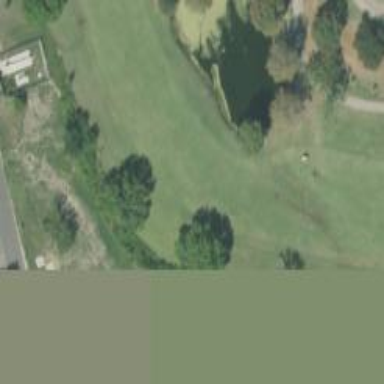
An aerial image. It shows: View of golf hole.